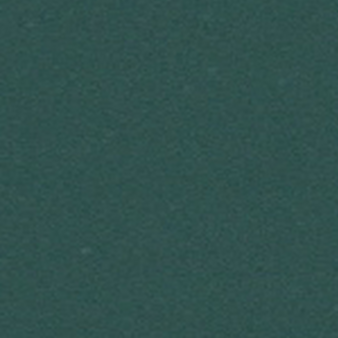
Label: other